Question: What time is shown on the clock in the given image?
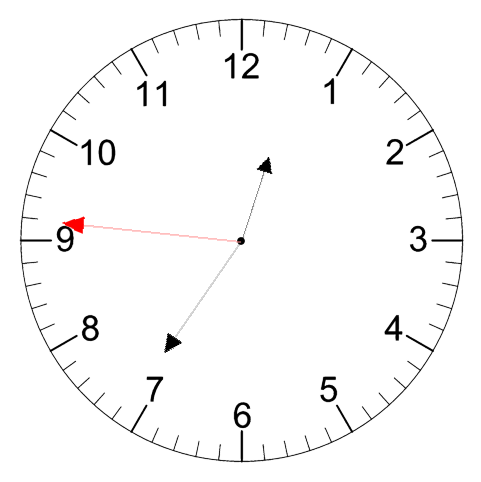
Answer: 12:35:46